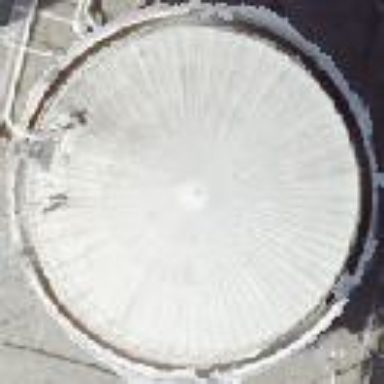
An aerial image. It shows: Cylindrical storage tank that is man-made.